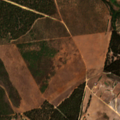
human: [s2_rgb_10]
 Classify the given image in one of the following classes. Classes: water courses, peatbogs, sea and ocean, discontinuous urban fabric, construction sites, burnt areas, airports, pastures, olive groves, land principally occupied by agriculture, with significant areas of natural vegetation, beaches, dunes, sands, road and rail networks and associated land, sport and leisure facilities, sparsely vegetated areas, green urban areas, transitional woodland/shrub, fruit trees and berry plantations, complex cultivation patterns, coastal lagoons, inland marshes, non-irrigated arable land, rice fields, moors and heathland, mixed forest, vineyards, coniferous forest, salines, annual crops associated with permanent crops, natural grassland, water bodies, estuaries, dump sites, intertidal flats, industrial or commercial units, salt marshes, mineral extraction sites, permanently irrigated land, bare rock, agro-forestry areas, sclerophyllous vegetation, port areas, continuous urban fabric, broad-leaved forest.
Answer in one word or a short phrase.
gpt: non-irrigated arable land, complex cultivation patterns, sclerophyllous vegetation, transitional woodland/shrub